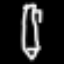
Label: pencil